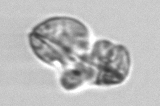
Label: Karenia